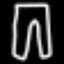
Label: pants